Question: I'm scraping data for historical Dog race results for a Uni project. How can i add a Column to the table with the elements from a different table? Specifically the table before it consisting of columns 3 and 4
so add the that information to create a 13th and 14th columns on the table below and populate ever row with that information.
[
Here is the code i Have.
'''
library(xml2)
library(rvest)
web<- read_html('https://www.thegreyhoundrecorder.com.au/results/bendigo/61001')
tables<- html_nodes(web, 'table')
tab1<- html_table(tables, fill = TRUE)
'''
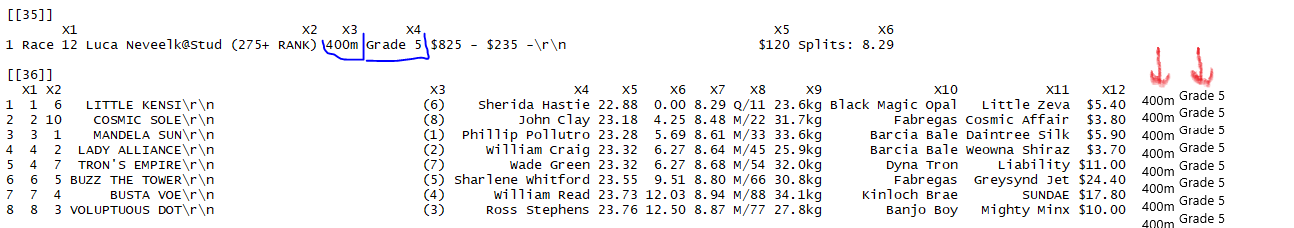
Answer: We can remove first the list elements which have 1 row and 2 columns.
We do this using 'Filter'.
'''
remain_tab <- Filter(function(x) !(nrow(x) == 1 & ncol(x) == 2), tab1)
#Probably it is simpler to just remove 1st 12 elements if you know
#they are the problem and don't want to include in the final dataset.
#remain_tab <- tab1[-c(1:12)]
'''
and then using 'Map' we change alternate data.
'''
remain_tab[c(FALSE, TRUE)] <- Map(function(x, y)
{y[paste0('X', c(13, 14))] <- x[c(3, 4)];y},
remain_tab[c(TRUE, FALSE)], remain_tab[c(FALSE, TRUE)])
'''